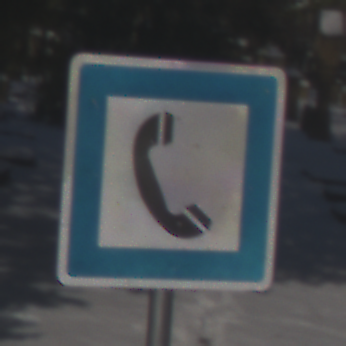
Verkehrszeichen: Fernsprecher
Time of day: MorningAfternoon
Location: Outdoor (Special)
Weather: Clear
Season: Winter
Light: Natural